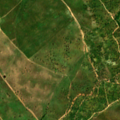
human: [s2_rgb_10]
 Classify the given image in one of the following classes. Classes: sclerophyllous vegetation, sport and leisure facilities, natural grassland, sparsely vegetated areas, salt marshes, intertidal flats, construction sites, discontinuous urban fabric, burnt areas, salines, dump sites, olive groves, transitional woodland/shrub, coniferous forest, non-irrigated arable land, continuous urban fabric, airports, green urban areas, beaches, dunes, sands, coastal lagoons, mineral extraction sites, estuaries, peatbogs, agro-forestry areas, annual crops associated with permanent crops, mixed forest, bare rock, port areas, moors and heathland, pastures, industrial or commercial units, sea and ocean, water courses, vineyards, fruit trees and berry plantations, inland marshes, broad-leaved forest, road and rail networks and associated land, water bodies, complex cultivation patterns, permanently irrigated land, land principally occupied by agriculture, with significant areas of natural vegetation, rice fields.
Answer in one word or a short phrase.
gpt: non-irrigated arable land, agro-forestry areas